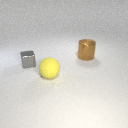
large yellow rubber sphere to the left of large brown metal cylinder